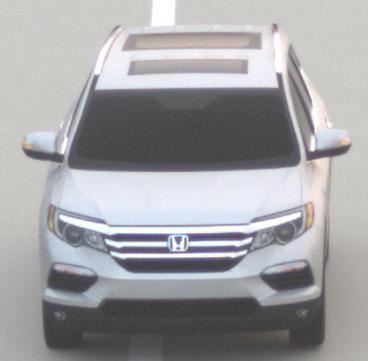
Make: Honda
Model: Pilot
Detailed model: 3
Model produced from: 2015
Model produced until: 2022
Doors: 5
Color: white
Road condition: dry road
Daytime: sunrise or sunset
Contrast: low contrast